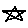
Label: star